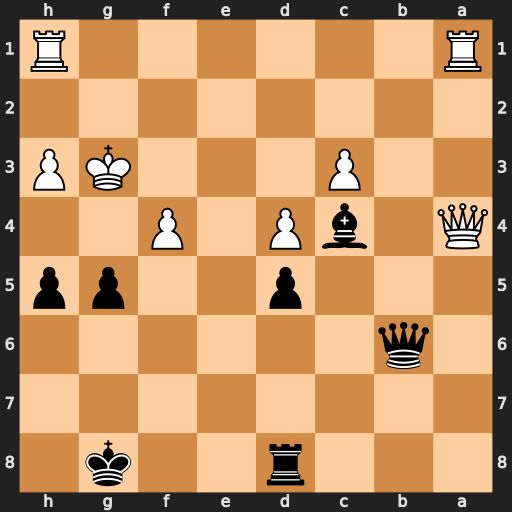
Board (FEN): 3r2k1/8/1q6/3p2pp/Q1bP1P2/2P3KP/8/R6R
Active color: b
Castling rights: -
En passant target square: -
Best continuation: gxf4+ Kf3 Qb2 Rhg1+ Kh8 Rae1 Qxc3+